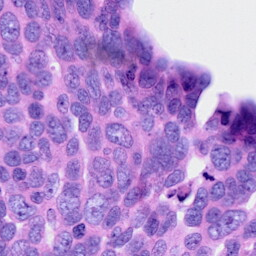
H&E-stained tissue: Ovarian